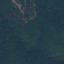
Label: Forest